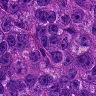
Metastatic tissue present: yes